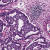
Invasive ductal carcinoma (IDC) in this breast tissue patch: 1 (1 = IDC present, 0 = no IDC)